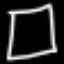
Label: square